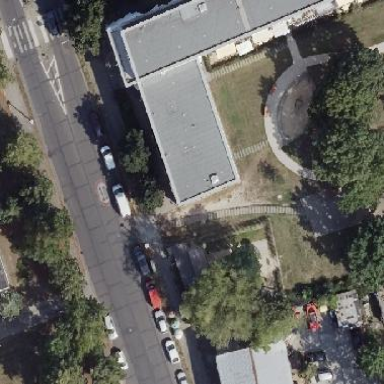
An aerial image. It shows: Building with flat roof.